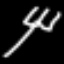
Label: fork